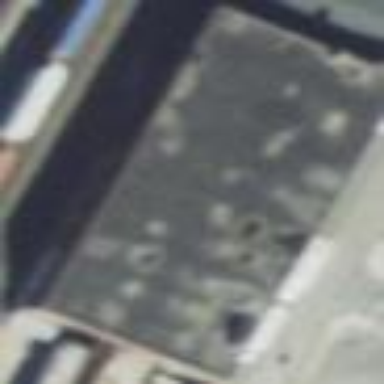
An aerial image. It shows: Warehouse building.